Question: I tried to query:
'''
@Query(value = "SELECT * FROM BookingOffice WHERE tripId in (select Trip.tripId from Trip Where Trip.desfination like ?#{#desfination}) ORDER BY ?#{#pageable}",
countQuery = "SELECT COUNT(*) FROM BookingOffice WHERE tripId in (select Trip.tripId from Trip Where Trip.desfination like ?#{#desfination})",
nativeQuery = true)
public Page<BookingOffice> findAllByTrip(String desfination, Pageable pageable);
'''
My PageRequest:
'''
Sort sort = new Sort(Direction.DESC, "officeId");
PageRequest pageRequest = new PageRequest(page, 7, sort);
'''
Hibernate Query on runtime
**> Hibernate:
> '''
SELECT
*
FROM
BookingOffice
WHERE
tripId in (
select
Trip.tripId
from
Trip
Where
Trip.desfination like ?
)
ORDER BY
?,
officeId desc offset 0 rows fetch next ? rows only**
'''
ERROR:
May 17, 2020 12:41:29 PM org.apache.catalina.core.StandardWrapperValve invoke
SEVERE: Servlet.service() for servlet [dispatcher] in context with path [/CarPark] threw exception [Request processing failed; nested exception is org.springframework.dao.InvalidDataAccessResourceUsageException: could not extract ResultSet; SQL [n/a]; nested exception is org.hibernate.exception.SQLGrammarException: could not extract ResultSet] with root cause
at com.microsoft.sqlserver.jdbc.SQLServerException.makeFromDatabaseError(SQLServerException.java:254)
at com.microsoft.sqlserver.jdbc.SQLServerStatement.getNextResult(SQLServerStatement.java:1608)
at com.microsoft.sqlserver.jdbc.SQLServerPreparedStatement.doExecutePreparedStatement(SQLServerPreparedStatement.java:578)
at com.microsoft.sqlserver.jdbc.SQLServerPreparedStatement$PrepStmtExecCmd.doExecute(SQLServerPreparedStatement.java:508)
at com.microsoft.sqlserver.jdbc.TDSCommand.execute(IOBuffer.java:7240)
at com.microsoft.sqlserver.jdbc.SQLServerConnection.executeCommand(SQLServerConnection.java:2869)
at com.microsoft.sqlserver.jdbc.SQLServerStatement.executeCommand(SQLServerStatement.java:243)
at com.microsoft.sqlserver.jdbc.SQLServerStatement.executeStatement(SQLServerStatement.java:218)
at com.microsoft.sqlserver.jdbc.SQLServerPreparedStatement.executeQuery(SQLServerPreparedStatement.java:434)
at org.hibernate.engine.jdbc.internal.ResultSetReturnImpl.extract(ResultSetReturnImpl.java:60)
at org.hibernate.loader.Loader.getResultSet(Loader.java:2171)
at org.hibernate.loader.Loader.executeQueryStatement(Loader.java:1934)
at org.hibernate.loader.Loader.executeQueryStatement(Loader.java:1896)
at org.hibernate.loader.Loader.doQuery(Loader.java:936)
at org.hibernate.loader.Loader.doQueryAndInitializeNonLazyCollections(Loader.java:339)
at org.hibernate.loader.Loader.doList(Loader.java:2693)
at org.hibernate.loader.Loader.doList(Loader.java:2676)
at org.hibernate.loader.Loader.listIgnoreQueryCache(Loader.java:2510)
at org.hibernate.loader.Loader.list(Loader.java:2505)
at org.hibernate.loader.custom.CustomLoader.list(CustomLoader.java:338)
at org.hibernate.internal.SessionImpl.listCustomQuery(SessionImpl.java:2262)
at org.hibernate.internal.AbstractSharedSessionContract.list(AbstractSharedSessionContract.java:1069)
at org.hibernate.query.internal.NativeQueryImpl.doList(NativeQueryImpl.java:173)
at org.hibernate.query.internal.AbstractProducedQuery.list(AbstractProducedQuery.java:1529)
at org.hibernate.query.Query.getResultList(Query.java:165)
at sun.reflect.NativeMethodAccessorImpl.invoke0(Native Method)
at sun.reflect.NativeMethodAccessorImpl.invoke(NativeMethodAccessorImpl.java:62)
at sun.reflect.DelegatingMethodAccessorImpl.invoke(DelegatingMethodAccessorImpl.java:43)
at java.lang.reflect.Method.invoke(Method.java:498) ....

Please help me! Thanks
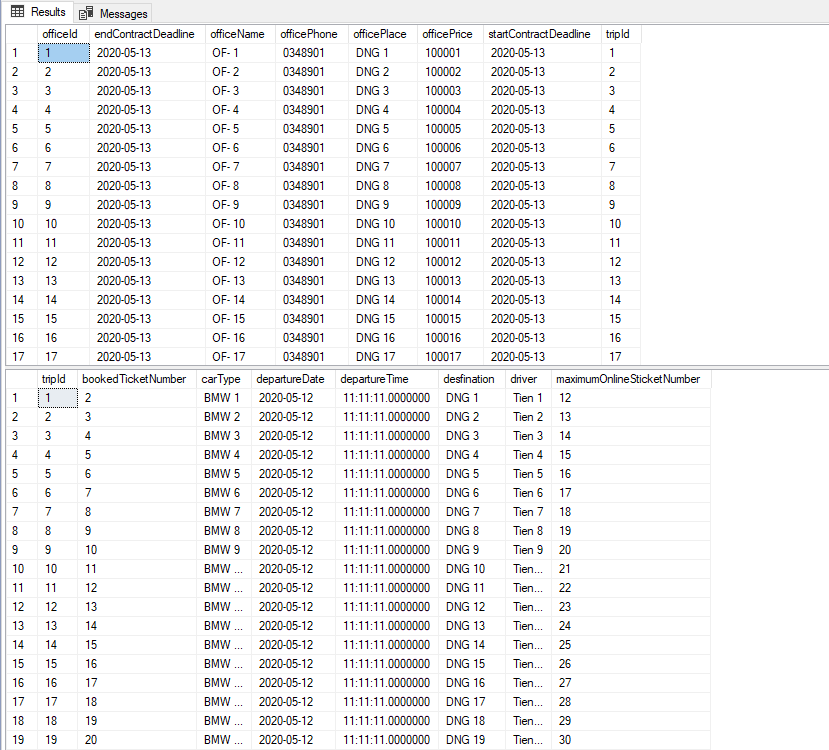
Answer: I think the problem is that you are using Pageable object in order by clause of your select query. It expects a column name for ordering the results.